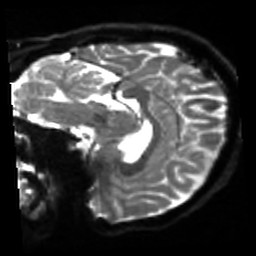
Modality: sbref
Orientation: sagittal
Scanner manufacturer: siemens
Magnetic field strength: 3 T
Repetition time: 4 s
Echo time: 0.0594 s